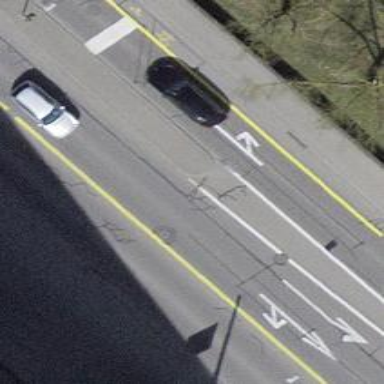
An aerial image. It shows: Primary highway with asphalt surface. There are sidewalks on both sides and designated cycle lane.